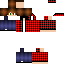
A male human skin with medium skin, wearing brown long hair dressed in a red hoodie and red pants, featuring a closed mouth.